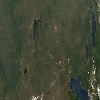
Label: land